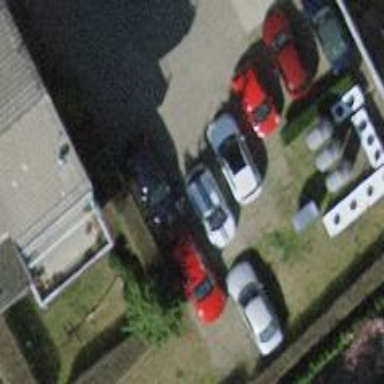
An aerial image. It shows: Driveway made of paving stones.